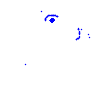
Particle: electron